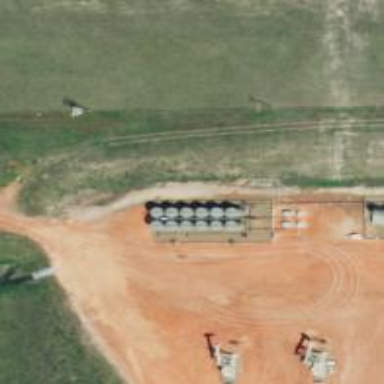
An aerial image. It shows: Storage tank that is man-made.